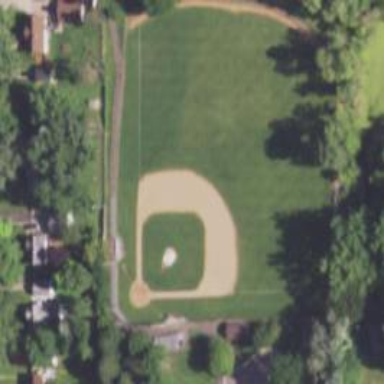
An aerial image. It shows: Baseball pitch for leisure and sports activities.